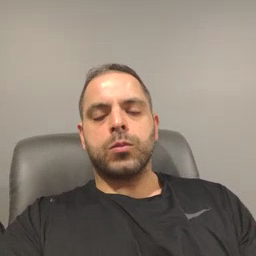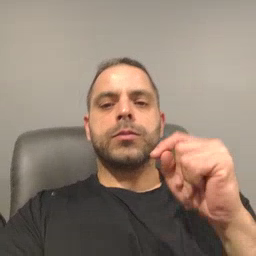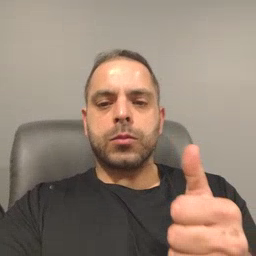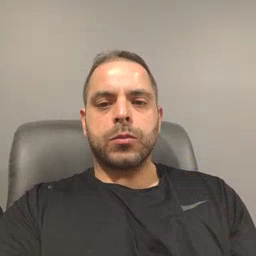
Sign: fast